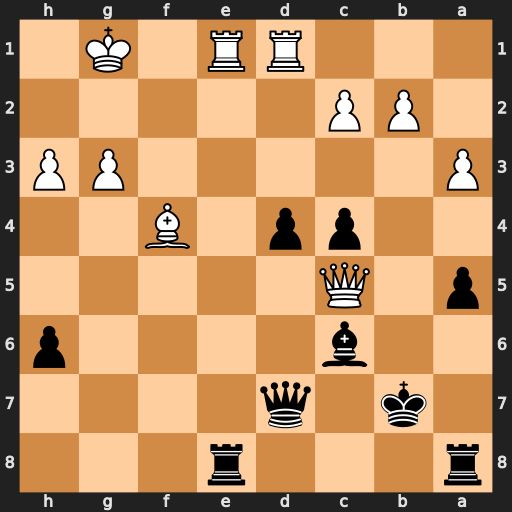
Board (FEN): r3r3/1k1q4/2b4p/p1Q5/2pp1B2/P5PP/1PP5/3RR1K1
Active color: b
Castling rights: -
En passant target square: -
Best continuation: Qxh3 Re7+ Rxe7 Qxe7+ Ka6